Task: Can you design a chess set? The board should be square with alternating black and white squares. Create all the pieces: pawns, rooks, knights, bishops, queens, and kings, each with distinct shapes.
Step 1510:
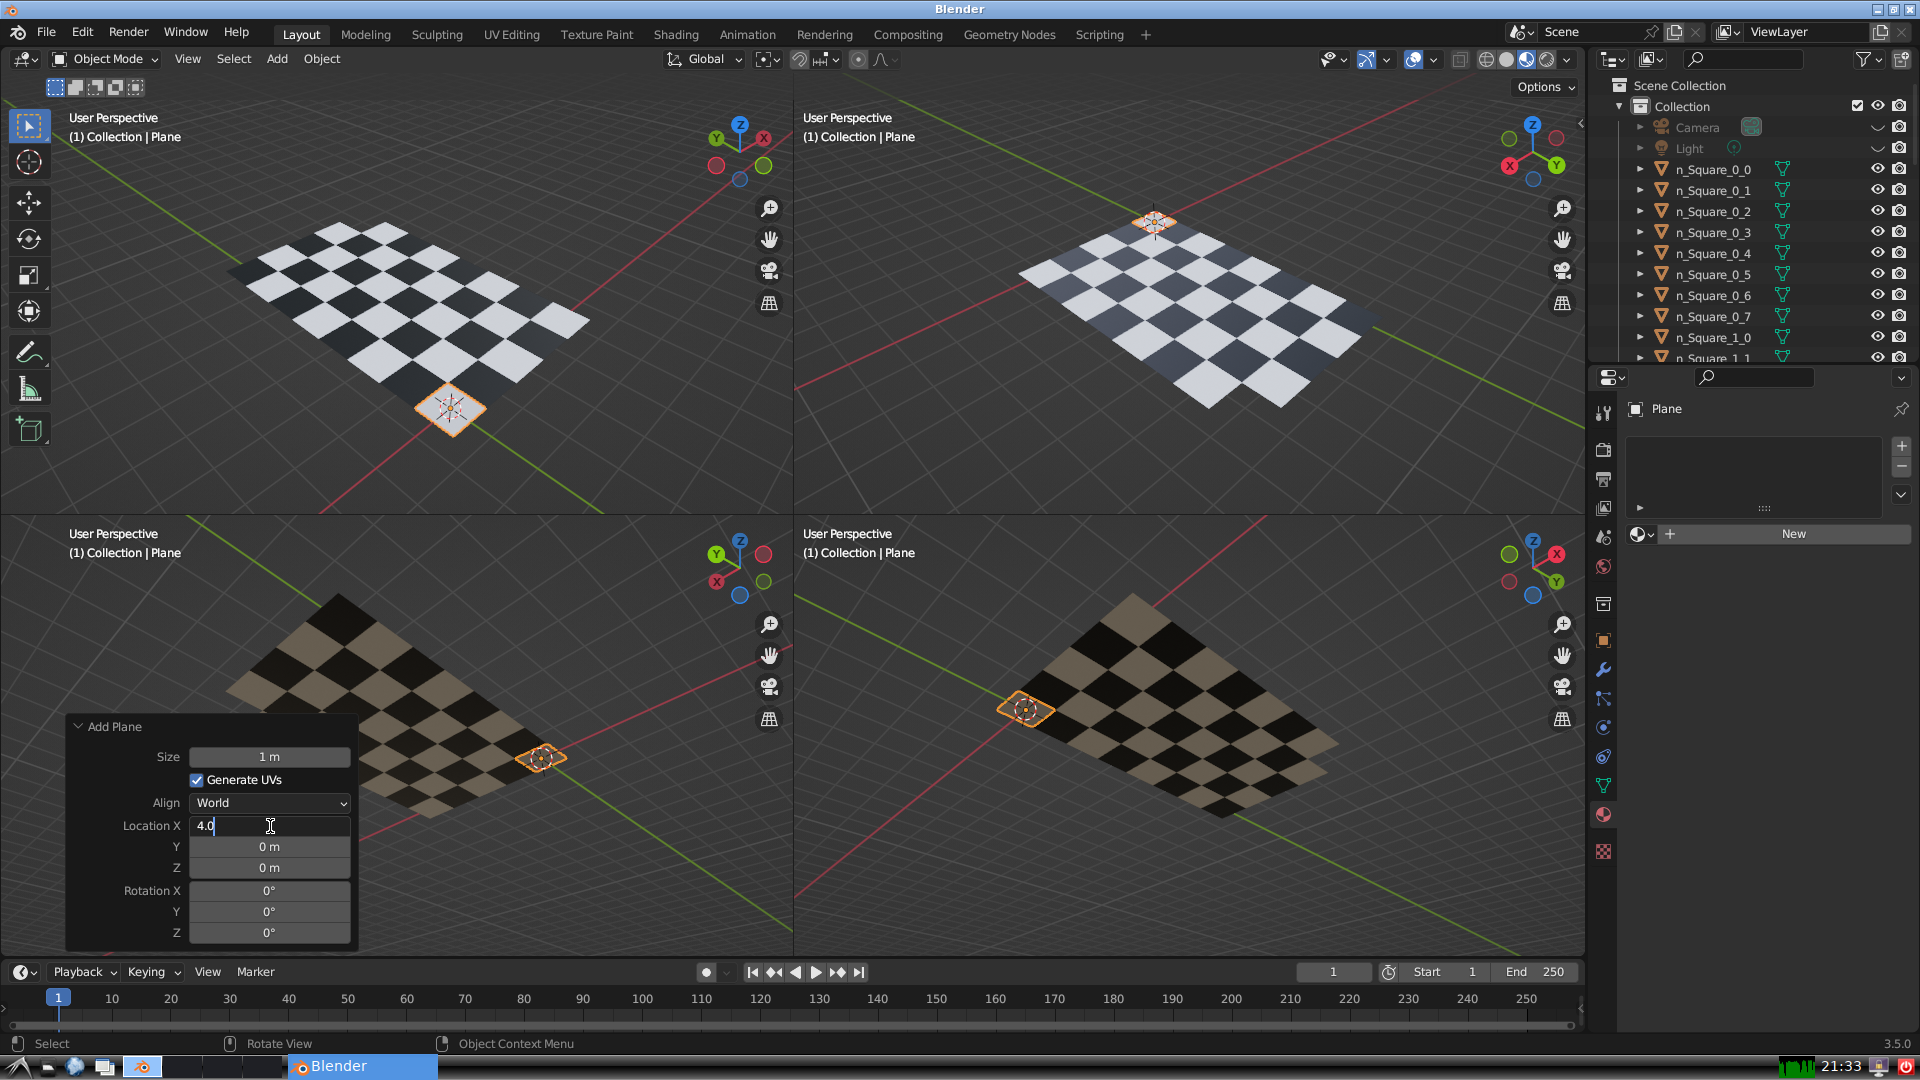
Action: {"key_press": ['Return']}